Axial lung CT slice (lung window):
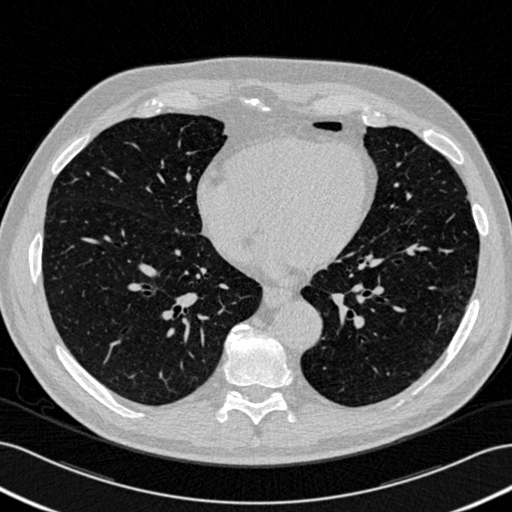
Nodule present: no